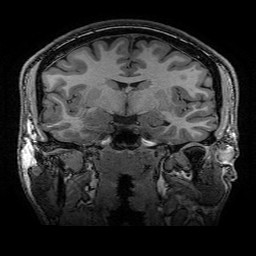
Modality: T1w
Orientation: sagittal
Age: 21
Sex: male
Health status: healthy
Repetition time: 2.53 s
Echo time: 0.0034 s